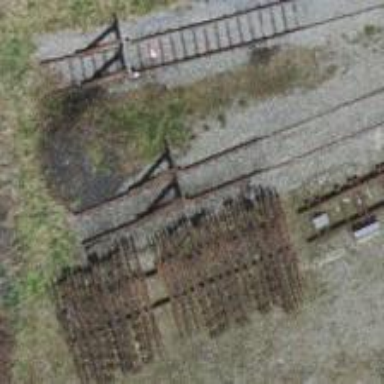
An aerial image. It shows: Railway buffer stop.